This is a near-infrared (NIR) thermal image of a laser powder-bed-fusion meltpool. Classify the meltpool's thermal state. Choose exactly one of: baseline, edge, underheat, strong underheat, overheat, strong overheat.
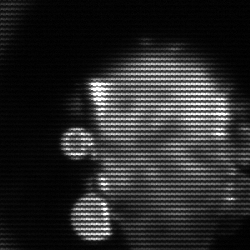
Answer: baseline